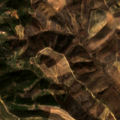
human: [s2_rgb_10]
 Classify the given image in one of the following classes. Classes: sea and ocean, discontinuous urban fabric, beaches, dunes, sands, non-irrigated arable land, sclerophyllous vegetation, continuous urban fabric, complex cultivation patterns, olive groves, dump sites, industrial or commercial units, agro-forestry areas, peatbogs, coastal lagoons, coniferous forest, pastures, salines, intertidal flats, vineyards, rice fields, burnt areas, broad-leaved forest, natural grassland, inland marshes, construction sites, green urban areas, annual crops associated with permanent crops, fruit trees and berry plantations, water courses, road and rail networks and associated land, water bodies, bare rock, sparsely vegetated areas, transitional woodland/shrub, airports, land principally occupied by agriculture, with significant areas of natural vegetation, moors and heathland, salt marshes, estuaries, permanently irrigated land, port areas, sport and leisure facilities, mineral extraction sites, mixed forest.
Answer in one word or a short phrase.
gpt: annual crops associated with permanent crops, broad-leaved forest, transitional woodland/shrub